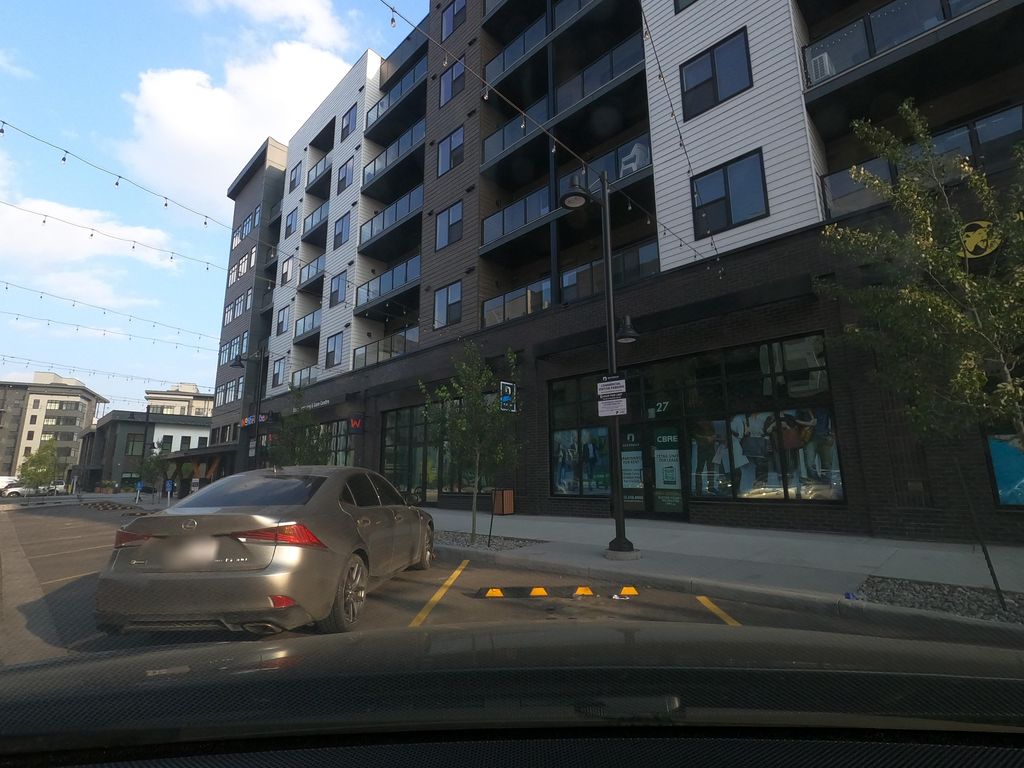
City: calgary